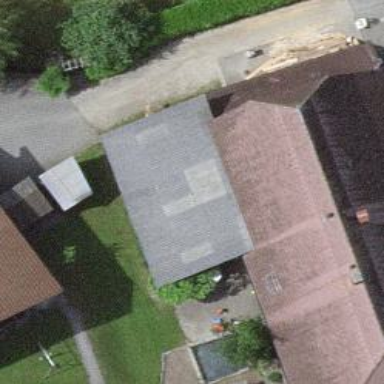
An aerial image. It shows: Farm building.